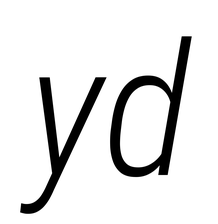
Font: Roboto-Italic_Condensed_Light_Italic